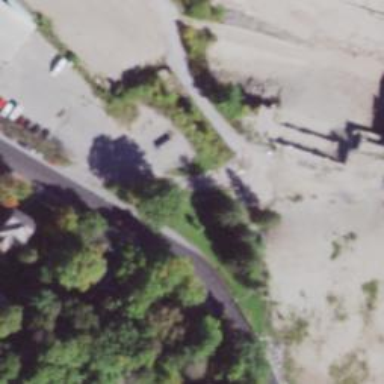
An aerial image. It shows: Abandoned railway bridge that is no longer in use.